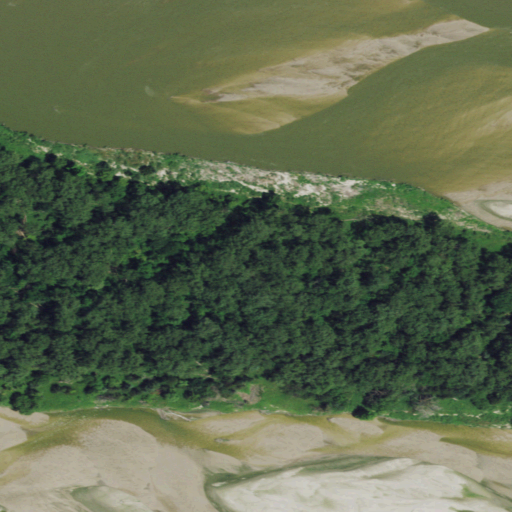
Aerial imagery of island in Nebraska named Murphy Island containing woody wetlands, open water, barren land, and herbaceous wetlands